Question: Count the number of objects in the diagram.
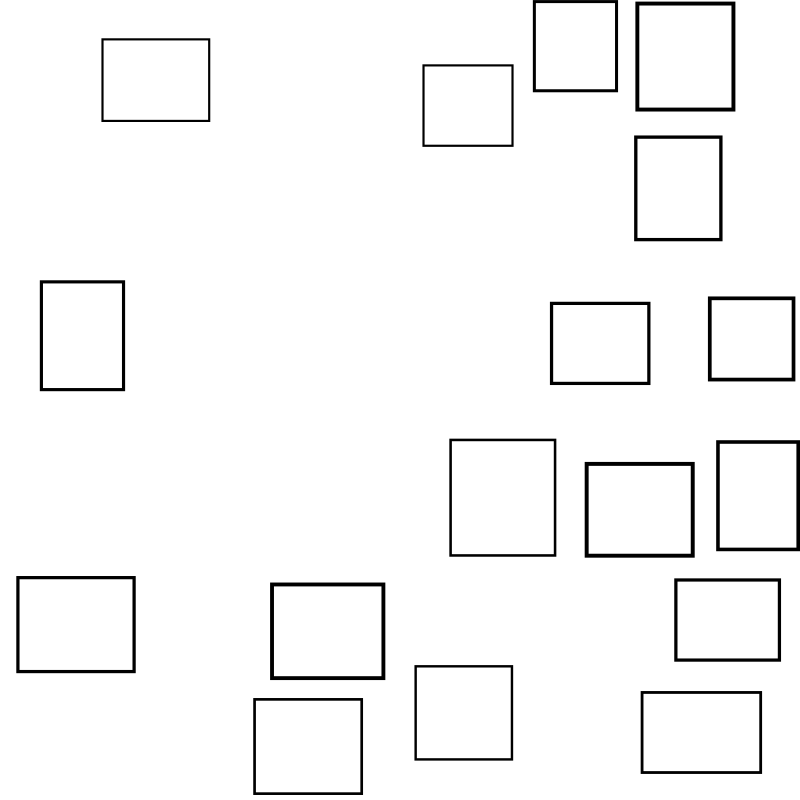
Answer: 17